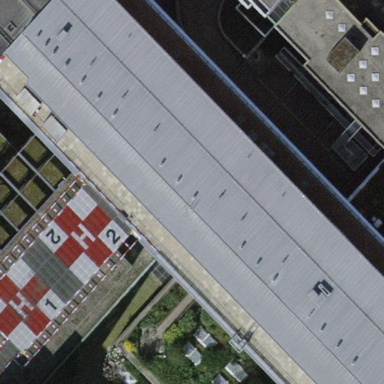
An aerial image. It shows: Hospital building.